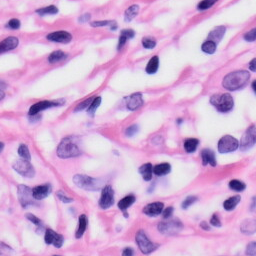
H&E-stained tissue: Skin